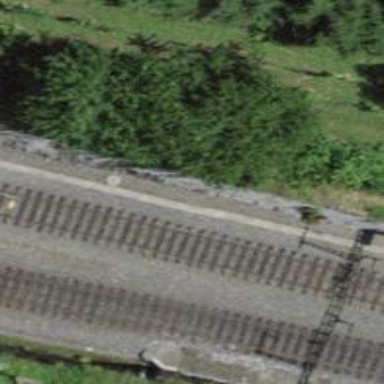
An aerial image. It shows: Railway with electrified contact lines.